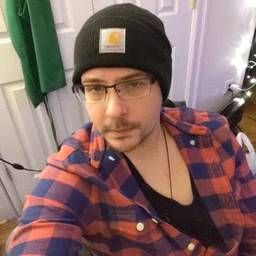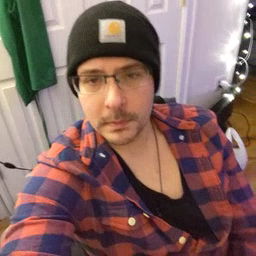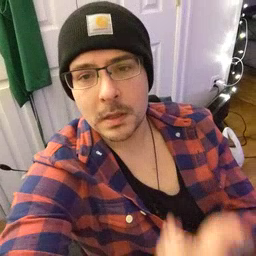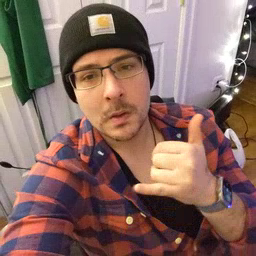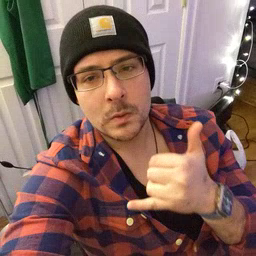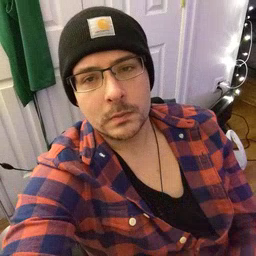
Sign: yellow